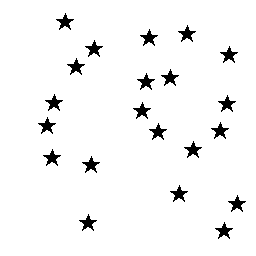
Squares: 0
Triangles: 0
Stars: 21
Total shapes: 21